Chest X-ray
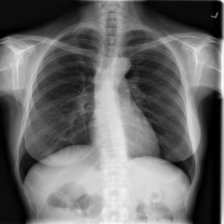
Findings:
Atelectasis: negative
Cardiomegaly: negative
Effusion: negative
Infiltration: negative
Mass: negative
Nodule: negative
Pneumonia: negative
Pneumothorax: negative
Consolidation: negative
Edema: negative
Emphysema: negative
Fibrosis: negative
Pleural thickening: negative
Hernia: negative